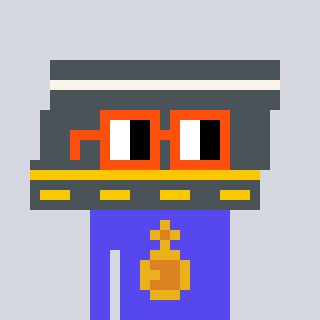
a pixel art character with square orange glasses, a road-shaped head and a computerblue-colored body on a cool background